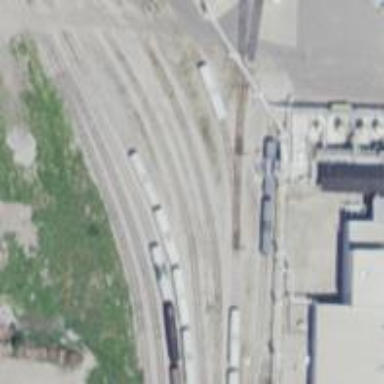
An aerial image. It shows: Railway yard in service.